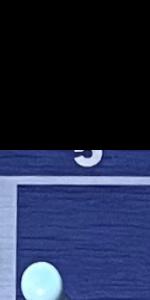
Label: Empty